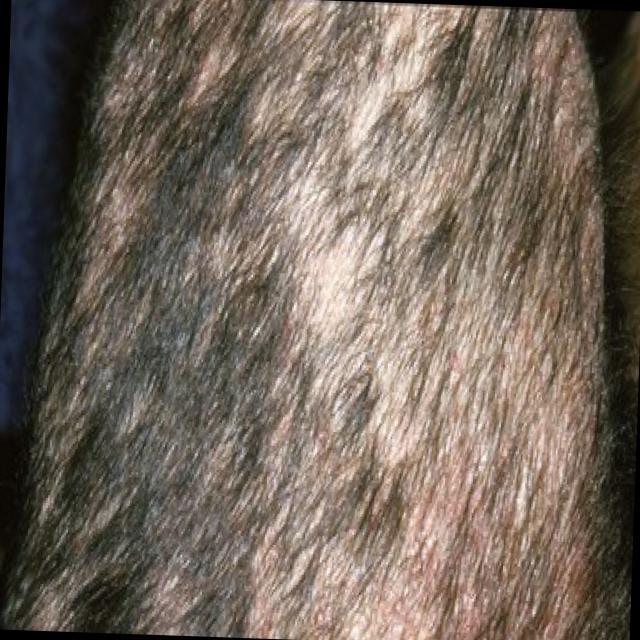
Canine hypersensitivity reaction — allergic skin response with urticaria, erythema, pruritus, and angioedema. May be food, environmental, or flea allergy related.